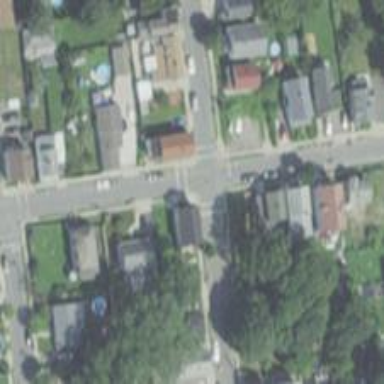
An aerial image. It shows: Road with stop sign.